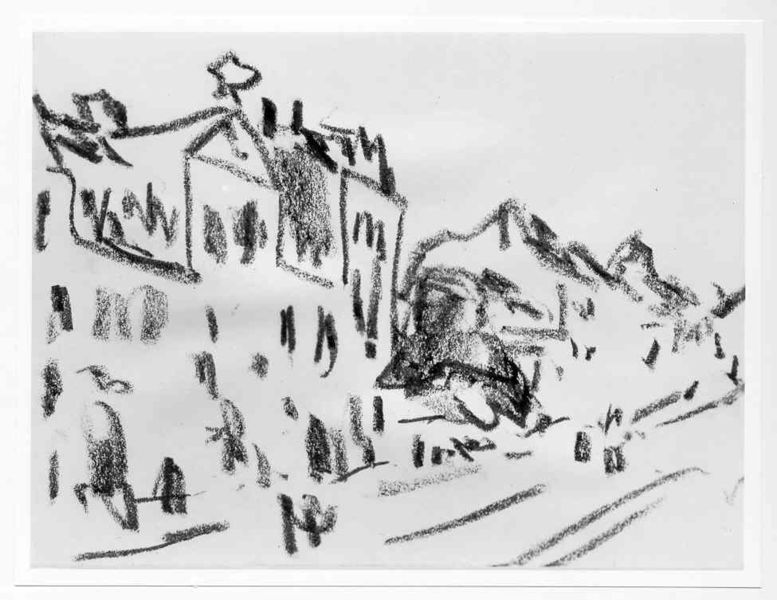
Titel: Straße in Dresden
Künstler: Ernst Ludwig Kirchner
Standort: Karlsruhe
Institution: Staatliche Kunsthalle Karlsruhe
Schlagwörter: baum, berg, himmel, mann, schatten, weiß, bäume, grob, menschen, stadt, fenster, fussgänger, grau, hut, kreide, schwarz, skizze, strasse, tür, zeichnung, dach, gebäude, haus, weg, zaun, expressionismus, leute, bild, häuser, hügel, büsche, gebüsch, gehen, kirche, rauch, figur, personen, blatt, person, pflanzen, kamin, kamine, schornstein, turm, papier, umrisse, ansicht, fassade, fassaden, gasse, ort, passanten, perspektive, fahne, moderne, abstrakt, berge, dorf, dächer, giebel, schornsteine, allee, grafik, graphik, monochrom, linien, türe, platz, figuren, duktus, striche, abstraktion, tor, erker, passant, linie, kohle, schwarz-weiß, strich, bleistift, entwurf, kohlezeichnung, schemenhaft, fluchtpunkt, siedlung, schemen, hau, gibel, riss, buntstift, dachgiebel, strichzeichnung, strassenzug, bam, passstrasse, zollstation, purrmann, andeutung, strassenschlucht, straßenansicht, stra0e, ttor, hhäuser, zaun#, monochron, gebirgsdorf im süden frankreichs, palazzo salis